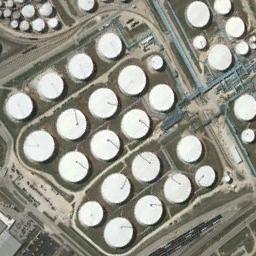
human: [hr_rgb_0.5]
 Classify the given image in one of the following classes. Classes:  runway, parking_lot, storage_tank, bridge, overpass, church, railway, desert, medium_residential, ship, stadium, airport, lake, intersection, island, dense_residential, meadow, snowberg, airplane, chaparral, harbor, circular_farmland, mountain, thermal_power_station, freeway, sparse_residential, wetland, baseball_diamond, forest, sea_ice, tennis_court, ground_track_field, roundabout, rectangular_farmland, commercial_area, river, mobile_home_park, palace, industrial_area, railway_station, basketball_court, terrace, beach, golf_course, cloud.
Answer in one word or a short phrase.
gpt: storage_tank